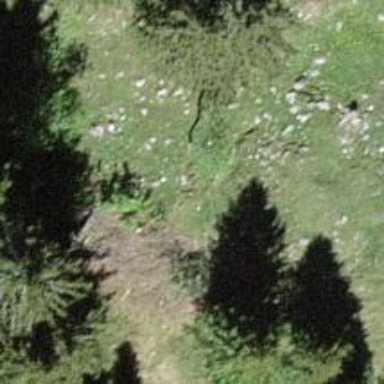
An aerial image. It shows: Needle-leaved tree in its natural environment.